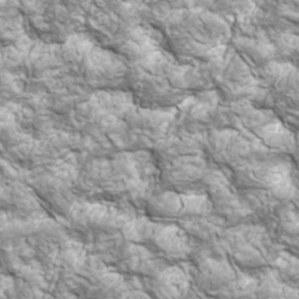
Label: non_frost